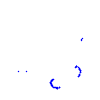
Particle: proton